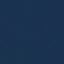
Land use / land cover: SeaLake